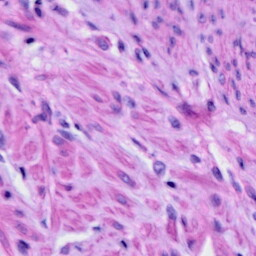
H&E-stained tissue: Cervix